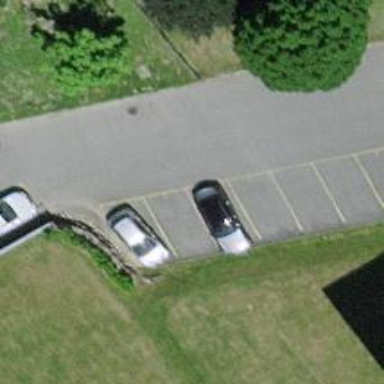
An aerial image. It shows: Asphalt street-side parking area.